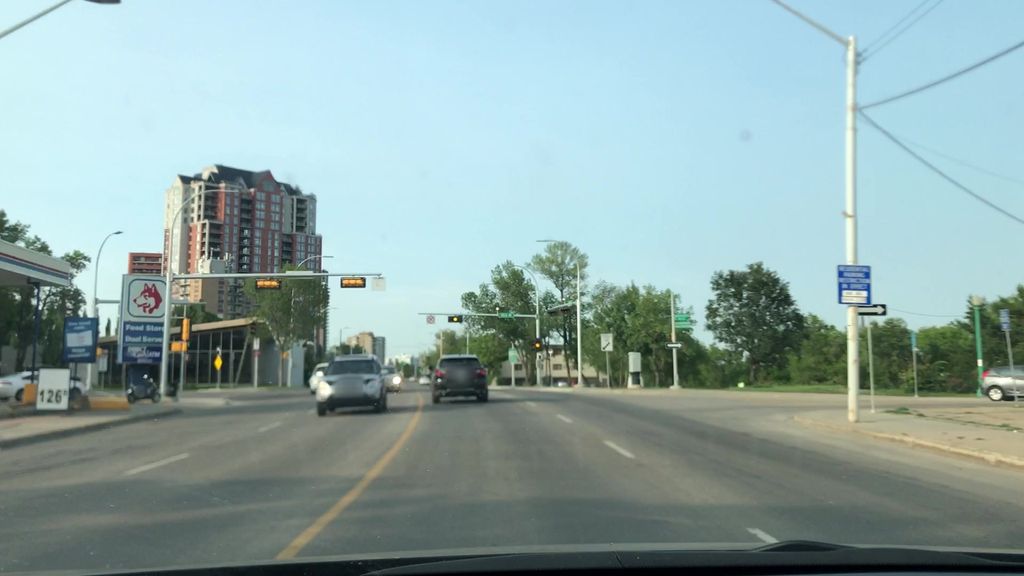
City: edmonton